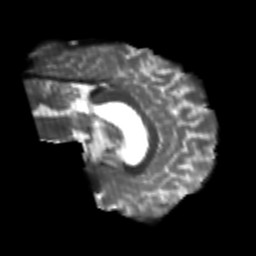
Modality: T2w
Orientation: sagittal
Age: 22
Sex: male
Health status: healthy
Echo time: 0.074 s